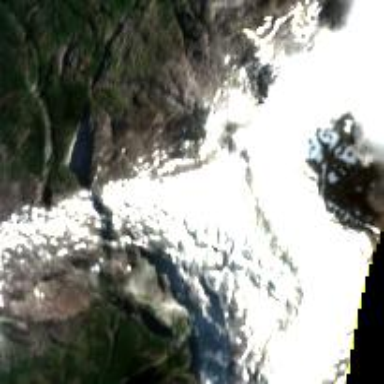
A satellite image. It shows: Stunning view of glacier.